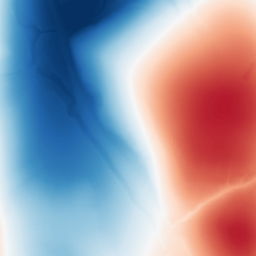
Category: trend_removal
Decomposition family: polynomial
Decomposition parameters: degree: 3
Upsampling method: regularized
Upsampling parameters: scale: 4
lambda_reg: 0.01
Upsampling scale: 4